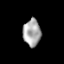
Tissue: lung
Cell type: T cells
Senescence score: 0.2333
Nuclear area (px): 469
Mean DAPI intensity: 167.047